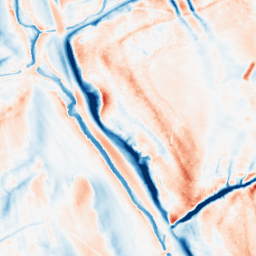
Category: classical
Decomposition family: gaussian_anisotropic
Decomposition parameters: sigma_x: 10
sigma_y: 2
Upsampling method: bilinear
Upsampling parameters: scale: 2
Upsampling scale: 2